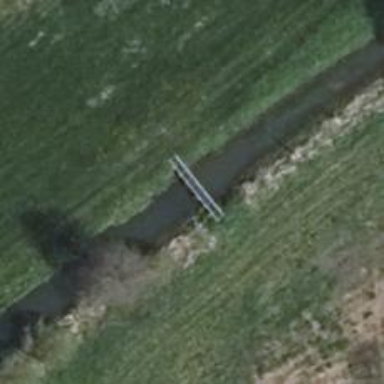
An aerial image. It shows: Weir in waterway.